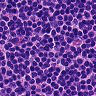
Metastatic tissue present: no